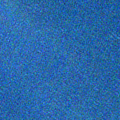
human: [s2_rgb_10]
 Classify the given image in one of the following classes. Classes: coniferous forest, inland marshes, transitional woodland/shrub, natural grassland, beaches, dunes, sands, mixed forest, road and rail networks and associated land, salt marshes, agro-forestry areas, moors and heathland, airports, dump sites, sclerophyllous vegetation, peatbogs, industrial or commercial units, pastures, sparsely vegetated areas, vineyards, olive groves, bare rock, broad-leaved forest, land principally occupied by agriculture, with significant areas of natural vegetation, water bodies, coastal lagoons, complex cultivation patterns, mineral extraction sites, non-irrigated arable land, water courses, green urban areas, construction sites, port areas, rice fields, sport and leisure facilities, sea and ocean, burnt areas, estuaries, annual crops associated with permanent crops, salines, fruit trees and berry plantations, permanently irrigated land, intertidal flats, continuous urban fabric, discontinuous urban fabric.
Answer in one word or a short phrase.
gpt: sea and ocean